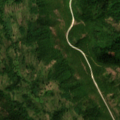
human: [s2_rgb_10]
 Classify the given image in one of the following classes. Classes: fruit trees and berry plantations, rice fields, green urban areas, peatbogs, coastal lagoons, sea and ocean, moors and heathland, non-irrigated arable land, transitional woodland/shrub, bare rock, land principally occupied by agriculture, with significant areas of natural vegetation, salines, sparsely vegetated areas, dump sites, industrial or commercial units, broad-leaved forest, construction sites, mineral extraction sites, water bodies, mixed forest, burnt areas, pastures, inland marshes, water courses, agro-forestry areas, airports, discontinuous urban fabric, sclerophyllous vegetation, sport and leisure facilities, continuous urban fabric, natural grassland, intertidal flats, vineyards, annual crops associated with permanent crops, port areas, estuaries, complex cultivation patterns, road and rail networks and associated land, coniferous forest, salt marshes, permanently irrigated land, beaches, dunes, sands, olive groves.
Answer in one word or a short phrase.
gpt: broad-leaved forest, transitional woodland/shrub